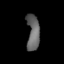
Tissue: lung
Cell type: Others
Senescence score: 0.5429
Nuclear area (px): 443
Mean DAPI intensity: 101.005